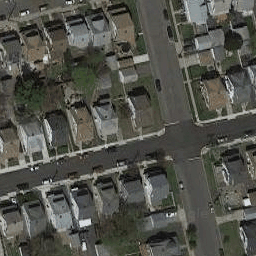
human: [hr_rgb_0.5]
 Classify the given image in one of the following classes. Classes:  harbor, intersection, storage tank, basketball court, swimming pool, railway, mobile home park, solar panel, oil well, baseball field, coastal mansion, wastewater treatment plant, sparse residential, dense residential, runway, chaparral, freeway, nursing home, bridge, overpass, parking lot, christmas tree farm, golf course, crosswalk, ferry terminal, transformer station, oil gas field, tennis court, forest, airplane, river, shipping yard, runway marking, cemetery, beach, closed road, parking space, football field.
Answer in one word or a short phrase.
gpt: intersection